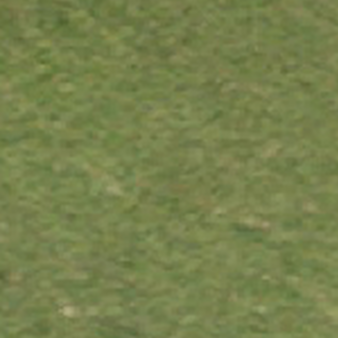
Label: other